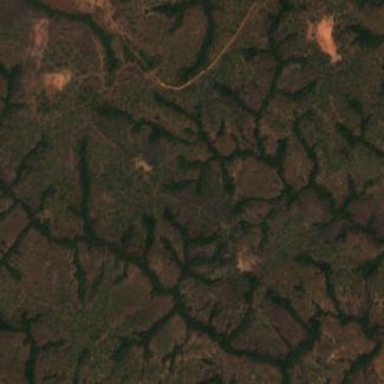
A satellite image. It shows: Forest area.